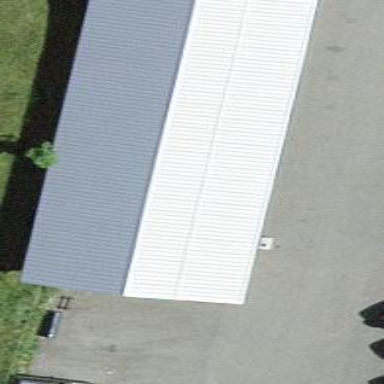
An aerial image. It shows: View of roof of building.